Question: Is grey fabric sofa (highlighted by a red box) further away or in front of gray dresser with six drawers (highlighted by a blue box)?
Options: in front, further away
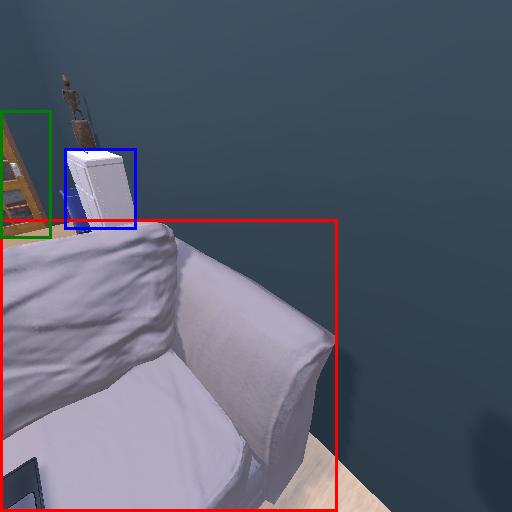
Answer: in front